Field crop: maize
Growth stage: 2
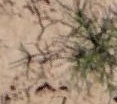
Species: salsola